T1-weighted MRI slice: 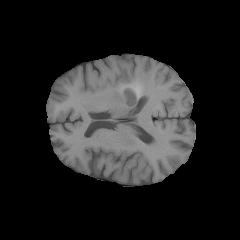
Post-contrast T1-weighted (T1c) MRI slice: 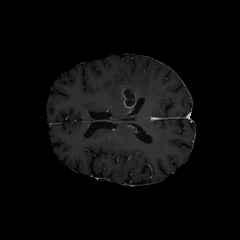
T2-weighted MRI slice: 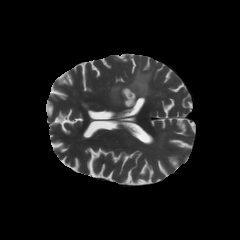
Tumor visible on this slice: yes